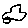
Label: car